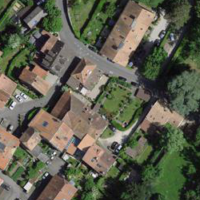
EUNIS habitat code: 55
Species observed at this site:
Corvus corone
Cyanistes caeruleus
Sturnus vulgaris
Emberiza citrinella
Accipiter gentilis
Emberiza leucocephalos
Dendrocopos major
Passer domesticus
Turdus viscivorus
Fringilla coelebs
Buteo buteo
Anthus pratensis
Turdus merula
Larus michahellis
Parus major
Pica pica
Falco tinnunculus